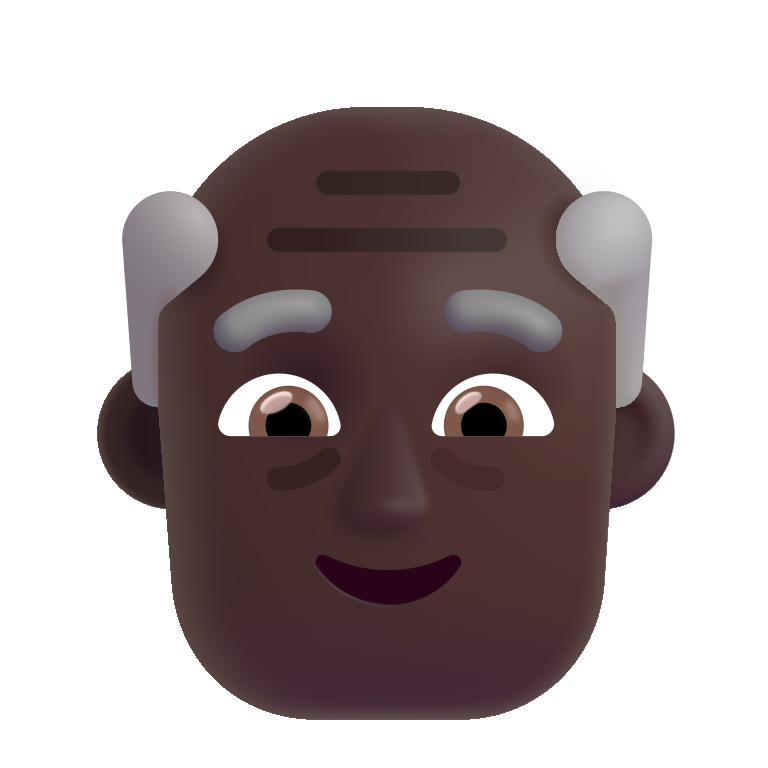
old man color dark